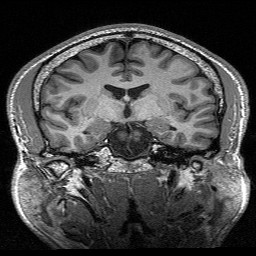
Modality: T1w
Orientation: sagittal
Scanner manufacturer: siemens
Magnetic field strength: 3 T